Current action and preconditions to check: trajectory_clear

Your task: For each precondition in the list above, predict whether it will hold at this action.

Consider the current scene as observed from the mobile robot's camera, and analyze the predicted future states of all dynamic agents (e.g., people, animals, vehicles, or any moving entities) within the NEXT SECOND.

IMPORTANT: Only answer "very likely" if you are absolutely certain—based on strong, clear evidence—that a dynamic agent will violate the precondition in the predicted future state. Do NOT answer "very likely" for unlikely, ambiguous, or low-probability risks.

Ask yourself for each precondition: Is there a high probability, with clear and convincing evidence, that the predicted future states of any dynamic agent will interfere with the predicted future state of the currently executing action within the NEXT SECOND, causing that precondition to fail?

Assess the risk level based on these predictions. Use "likely" or "very likely" if motions create a clear risk of interference.

Use "neutral" or "improbable" if agents are nearby but their predicted paths are clearly diverging or non-conflicting.

Failure Risk Categories: "very improbable", "improbable", "neutral", "likely", "very likely"

Answer Format: Output ONLY the probability_of_failure value from these categories: "very improbable", "improbable", "neutral", "likely", "very likely"

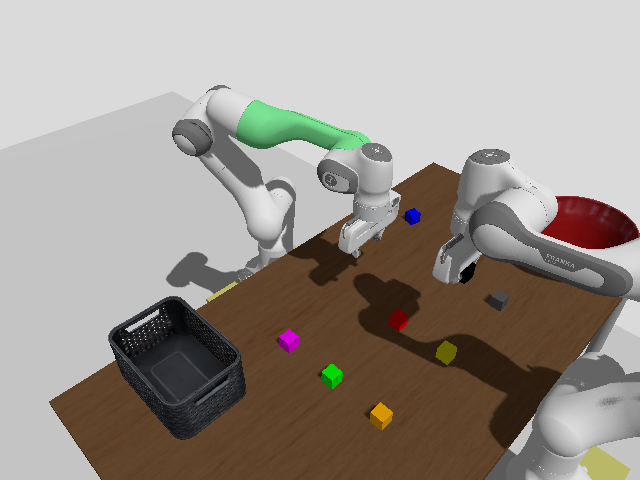

Answer: very improbable